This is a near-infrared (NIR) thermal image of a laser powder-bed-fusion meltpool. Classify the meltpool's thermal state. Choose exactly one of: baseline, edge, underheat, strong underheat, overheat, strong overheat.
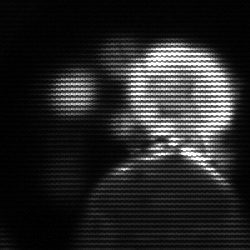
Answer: baseline